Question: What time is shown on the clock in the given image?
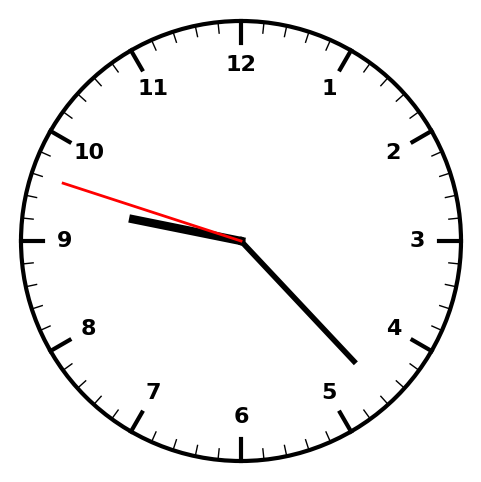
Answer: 09:22:48